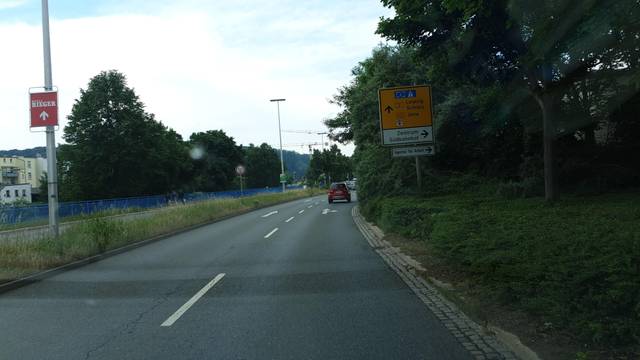
Region: Germany
Coordinates: 50.869, 12.076